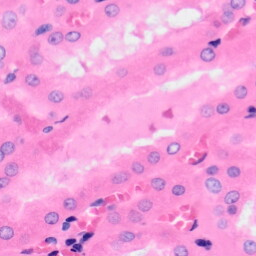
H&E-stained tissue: Kidney